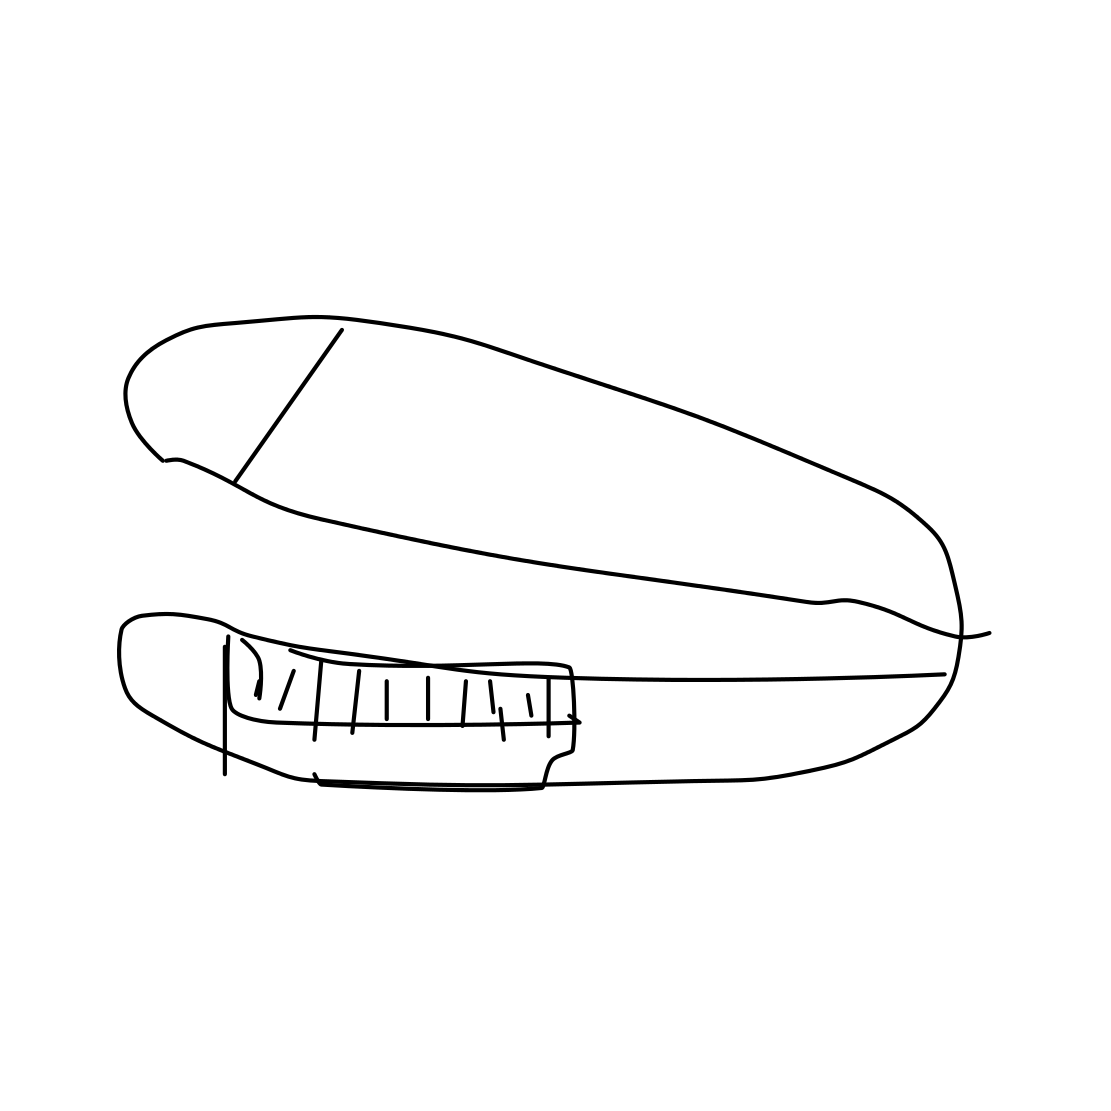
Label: stapler